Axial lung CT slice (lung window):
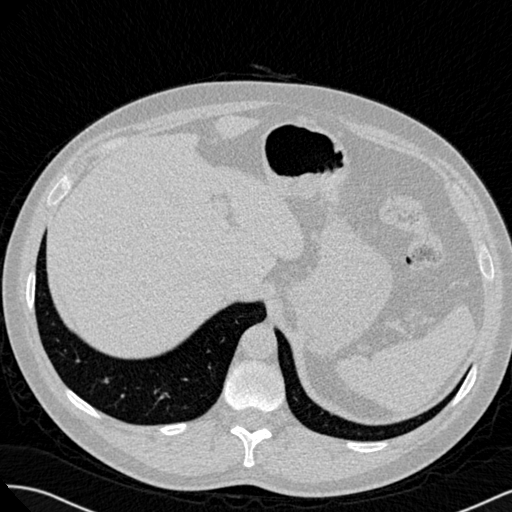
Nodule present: no